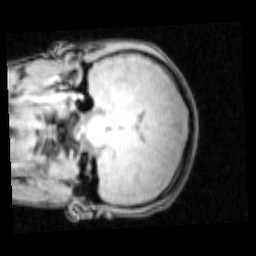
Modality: PDw
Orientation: coronal
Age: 19
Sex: male
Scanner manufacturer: siemens
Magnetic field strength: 3 T
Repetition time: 0.25 s
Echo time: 0.00103 s